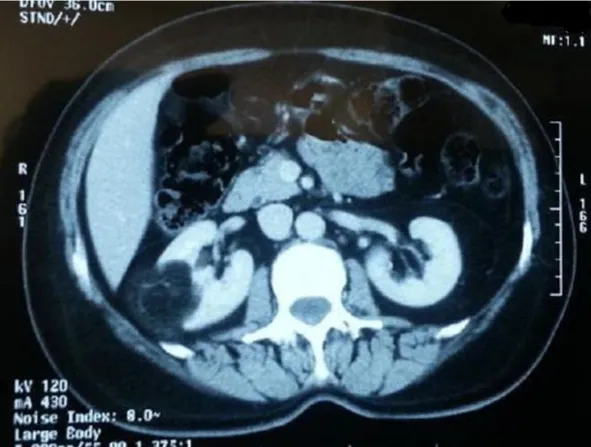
Subsequent computed tomography after six months revealing quasi-normal aspect of kidneys.
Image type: radiology (ct)